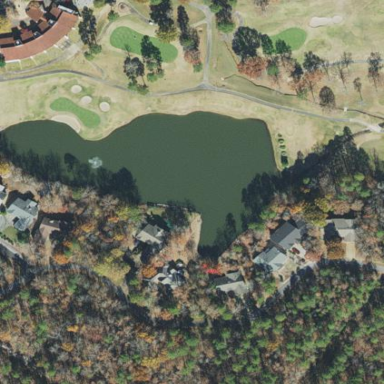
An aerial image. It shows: Water hazard on golf course. The hazard is natural water feature.